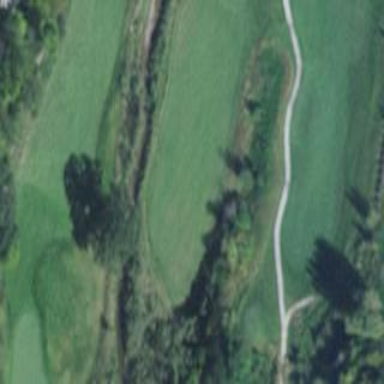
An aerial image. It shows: Golf fairway surrounded by grass.